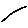
Label: line